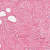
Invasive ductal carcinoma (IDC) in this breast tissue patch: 0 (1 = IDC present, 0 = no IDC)